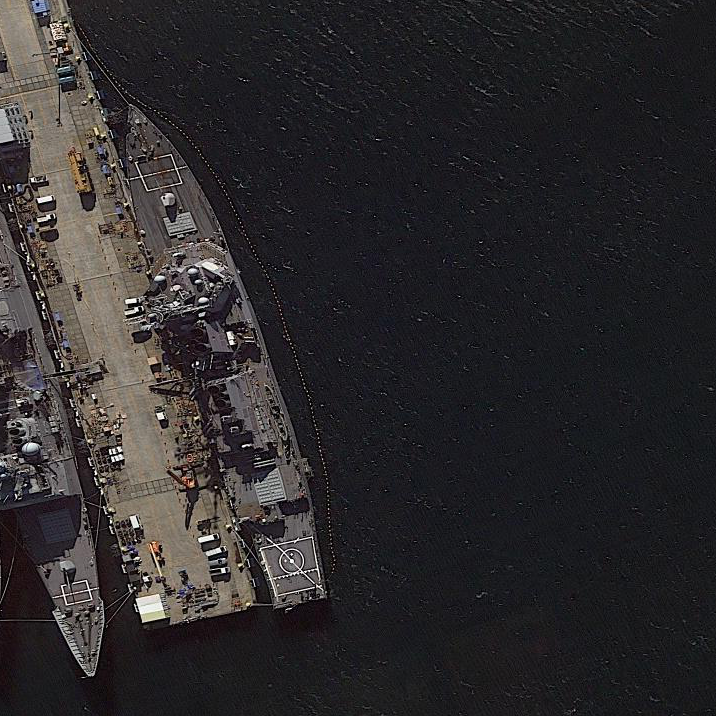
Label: destroyer